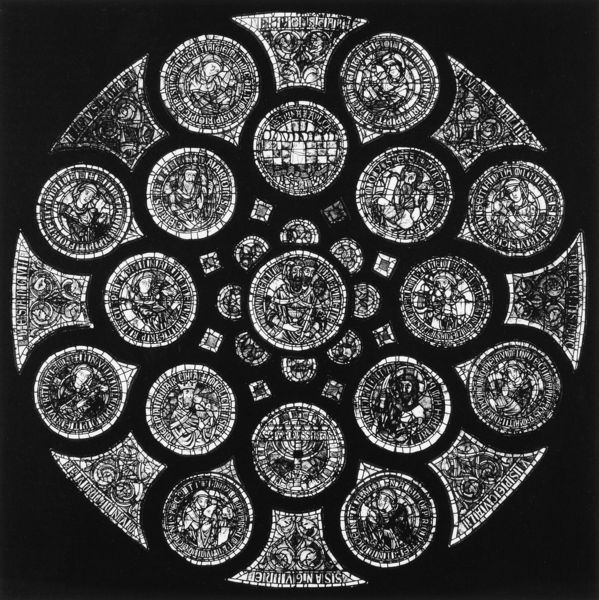
Titel: Rosenfenster des Alten Bundes, Notre-Dame Fenster 106
Standort: Straßburg, Notre-Dame (EU - F)
Schlagwörter: frauen, menschen, fenster, frau, glas, licht, männer, schwarz, weiss, ornament, bibel, kirche, krone, kreis, rund, bilder, bogen, figuren, könig, inschrift, foto, rechtecke, buch, dom, schwarzweiss, kreise, mosaik, bleiglas, heiligenschein, nimbus, glasmalerei, gotisch, rosette, christus, jesus, christlich, mönch, könige, heilige, maria, madonna, szenen, vierecke, ikone, rosetten, josef, fensterrose, medaillons, kirchenfenster, kiche, heiligenlegende, domfenster, heiligenbilder, gotosch, figurfiguren